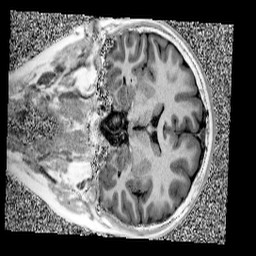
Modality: UNIT1
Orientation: coronal
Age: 11
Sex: female
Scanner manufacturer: siemens
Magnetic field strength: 3 T
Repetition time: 4 s
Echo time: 0.00299 s